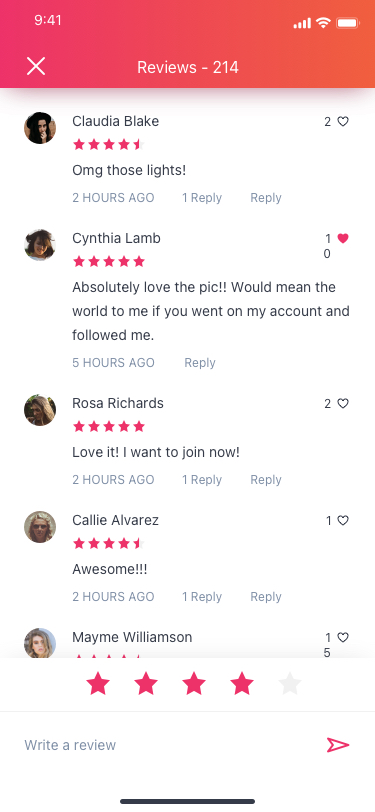
Text in this UI design:
Claudia Blake
2 hours ago
1 Reply
Reply
Omg those lights!
2
Rosa Richards
2 hours ago
1 Reply
Reply
Love it! I want to join now!
2
Callie Alvarez
2 hours ago
1 Reply
Reply
Awesome!!!
1
Mayme Williamson
2 hours ago
1 Reply
Reply
Omg those lights!
15
Cynthia Lamb
10
5 hours ago
Reply
Absolutely love the pic!! Would mean the world to me if you went on my account and followed me.
Write a review